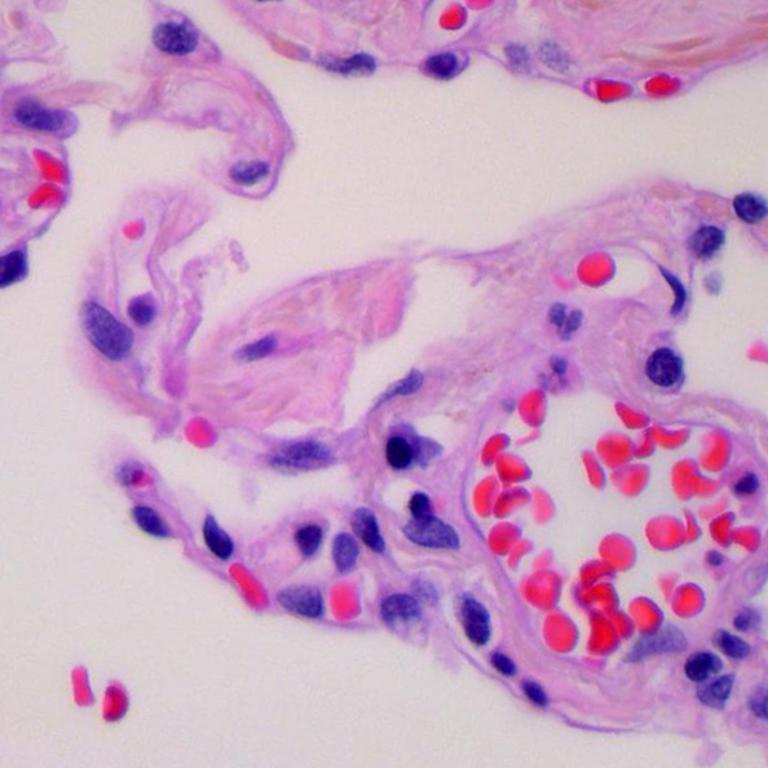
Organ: lung
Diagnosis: benign